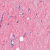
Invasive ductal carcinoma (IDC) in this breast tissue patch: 0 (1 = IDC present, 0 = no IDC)